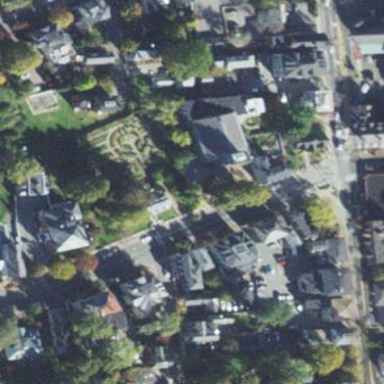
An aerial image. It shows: Religious area.